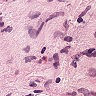
Metastatic tissue present: no